Aerial crown-view tile of a tropical tree (Barro Colorado Island, Panama), acquired 20240918:
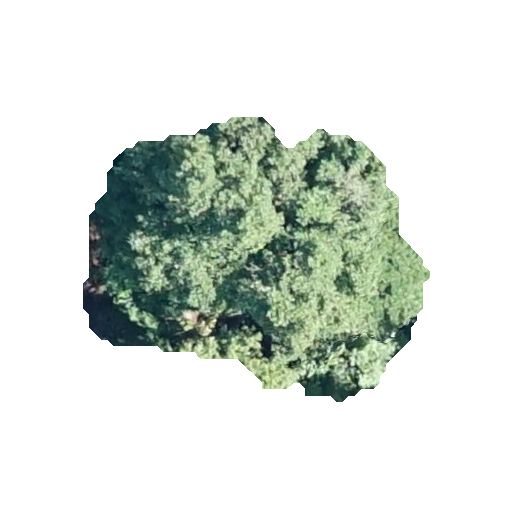
Species: Hieronyma alchorneoides
GBIF accepted scientific name: Hieronyma alchorneoides
Crown area: 111.025 m²